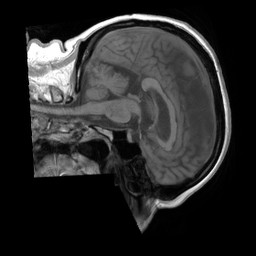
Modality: T1w
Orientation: sagittal
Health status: ill
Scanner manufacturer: siemens
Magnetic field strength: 3 T
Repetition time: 0.4 s
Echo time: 0.00246 s